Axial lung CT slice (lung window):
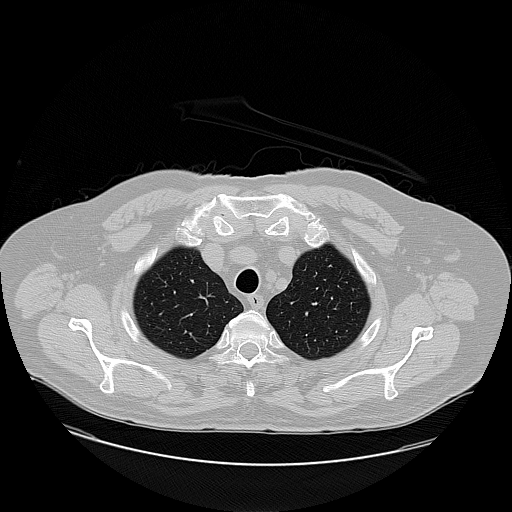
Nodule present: no